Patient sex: F
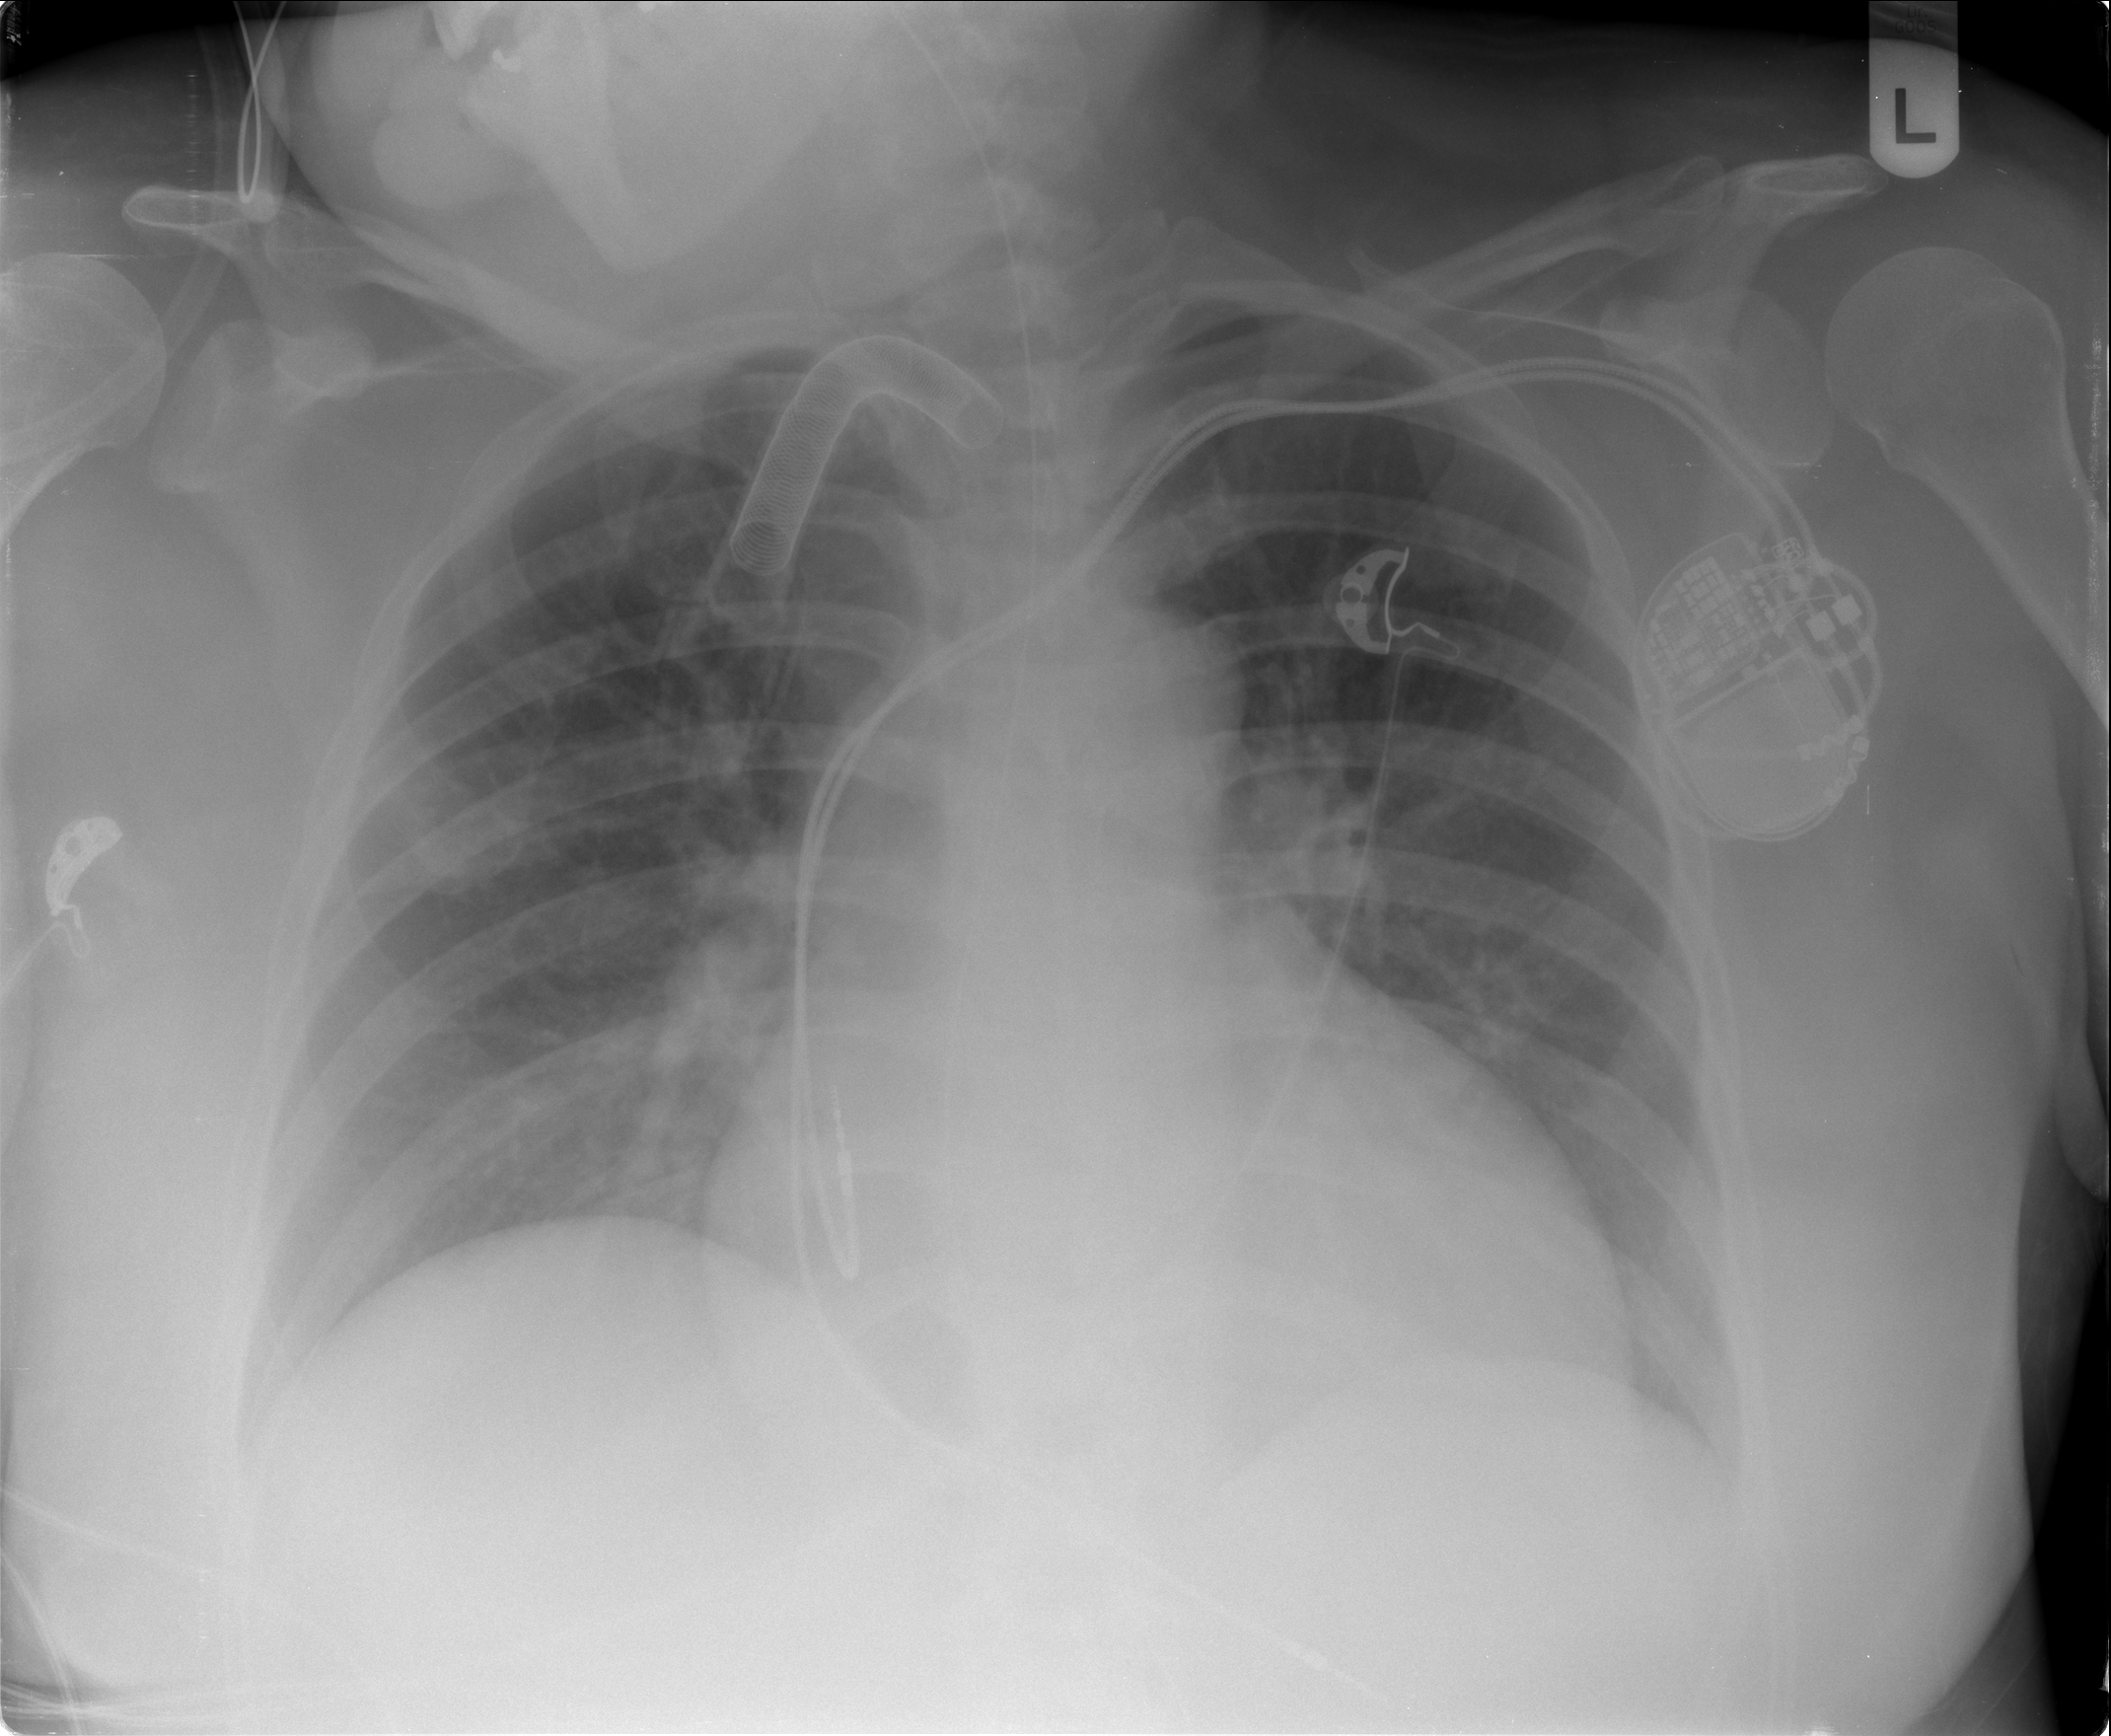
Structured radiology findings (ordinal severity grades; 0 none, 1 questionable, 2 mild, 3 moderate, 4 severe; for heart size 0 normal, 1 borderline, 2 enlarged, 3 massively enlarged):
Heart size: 2
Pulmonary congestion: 0
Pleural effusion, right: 0
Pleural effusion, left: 0
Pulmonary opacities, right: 0
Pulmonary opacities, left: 0
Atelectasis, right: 2
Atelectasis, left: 2